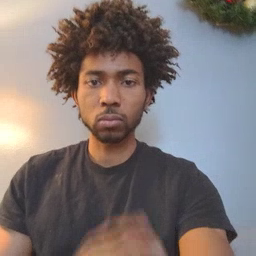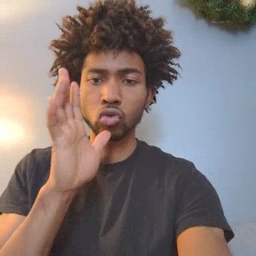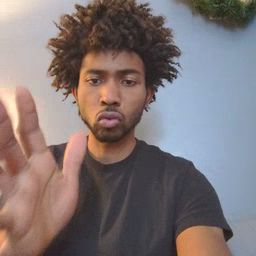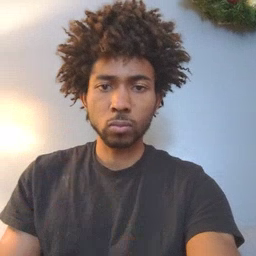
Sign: grandma